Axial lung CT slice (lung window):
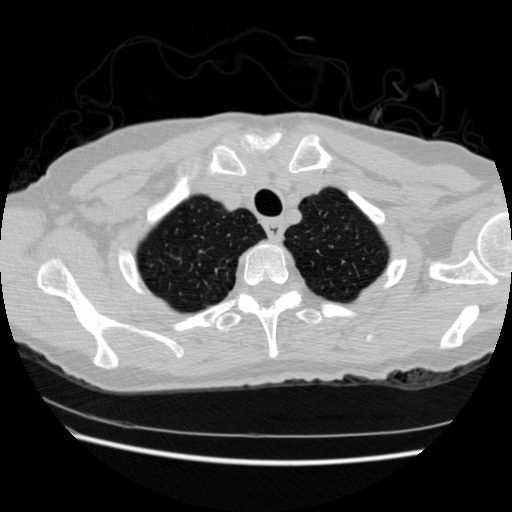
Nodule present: no